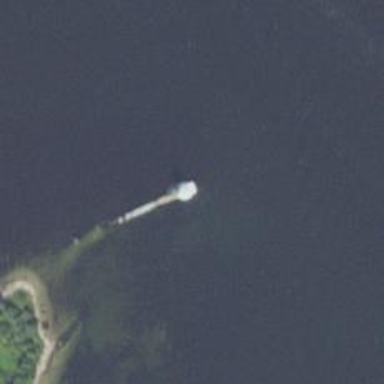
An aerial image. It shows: Lighthouse.